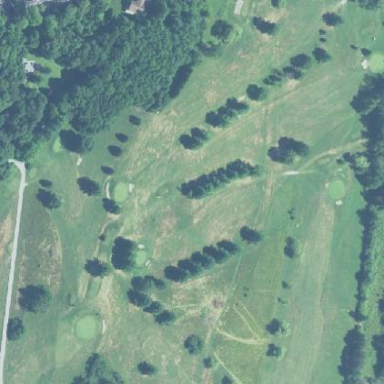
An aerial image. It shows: Golf course.